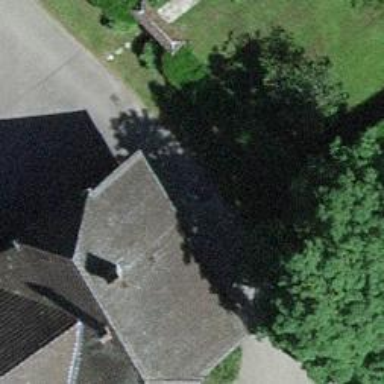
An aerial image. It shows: Driveway.